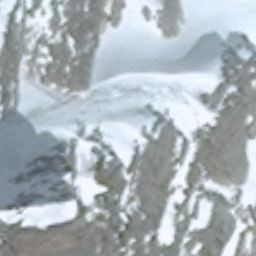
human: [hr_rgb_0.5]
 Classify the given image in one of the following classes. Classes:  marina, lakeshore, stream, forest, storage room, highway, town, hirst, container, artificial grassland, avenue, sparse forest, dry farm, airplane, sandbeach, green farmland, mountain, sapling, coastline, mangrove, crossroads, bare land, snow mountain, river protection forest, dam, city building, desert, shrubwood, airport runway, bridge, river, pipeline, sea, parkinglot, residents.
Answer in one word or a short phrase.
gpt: snow mountain